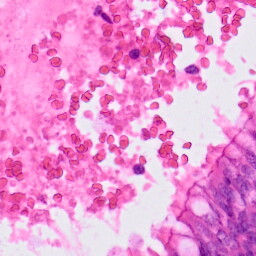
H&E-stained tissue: Lung